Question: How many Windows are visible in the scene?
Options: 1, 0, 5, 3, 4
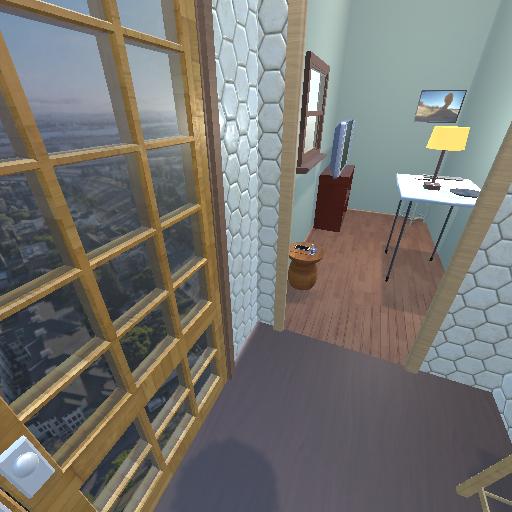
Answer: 1